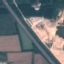
Land use / land cover class: Highway